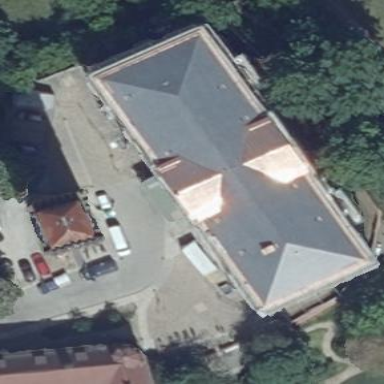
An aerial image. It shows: Courthouse building with hipped roof made of tar paper.